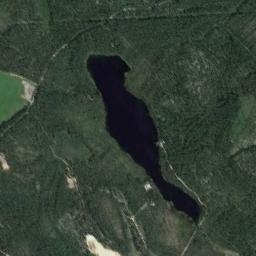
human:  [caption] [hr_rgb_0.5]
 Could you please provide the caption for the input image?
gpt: There are numerous trees around the lake .

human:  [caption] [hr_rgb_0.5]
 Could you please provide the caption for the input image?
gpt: The lake lies in the dense forest and the water is dark blue .

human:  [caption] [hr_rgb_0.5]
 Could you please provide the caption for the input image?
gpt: A long, Deep blue lake surrounded by forest .

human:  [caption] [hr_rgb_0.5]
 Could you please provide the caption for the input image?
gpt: The lake is very small .

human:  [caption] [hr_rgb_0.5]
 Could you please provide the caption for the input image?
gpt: There are green land around the lake .